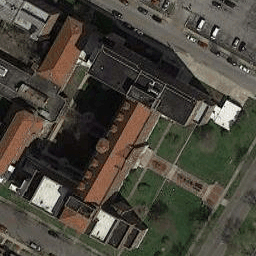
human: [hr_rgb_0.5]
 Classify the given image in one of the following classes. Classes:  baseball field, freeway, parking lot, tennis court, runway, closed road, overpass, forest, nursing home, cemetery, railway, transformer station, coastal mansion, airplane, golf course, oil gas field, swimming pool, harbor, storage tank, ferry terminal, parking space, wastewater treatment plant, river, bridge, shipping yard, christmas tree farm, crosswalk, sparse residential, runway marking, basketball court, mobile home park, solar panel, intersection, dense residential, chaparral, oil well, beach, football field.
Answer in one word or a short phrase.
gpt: nursing home